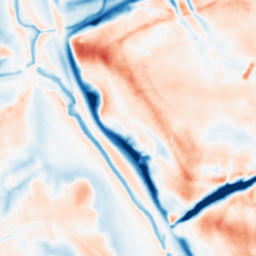
Category: multiscale
Decomposition family: dog_multiscale
Decomposition parameters: sigma_ratio: 1.6
n_scales: 5
base_sigma: 1
Upsampling method: cubic_mitchell
Upsampling parameters: scale: 2
Upsampling scale: 2